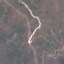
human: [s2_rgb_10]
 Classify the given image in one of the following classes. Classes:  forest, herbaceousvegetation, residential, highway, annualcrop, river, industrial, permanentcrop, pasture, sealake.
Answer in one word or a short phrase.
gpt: HerbaceousVegetation